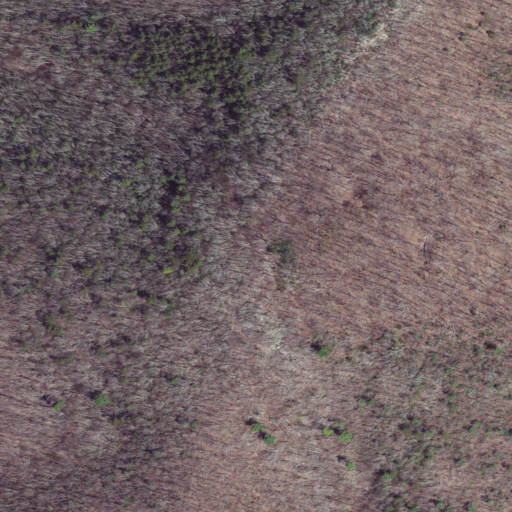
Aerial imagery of mountain in Virginia named Dead Pine Mountain containing deciduous forest and mixed forest